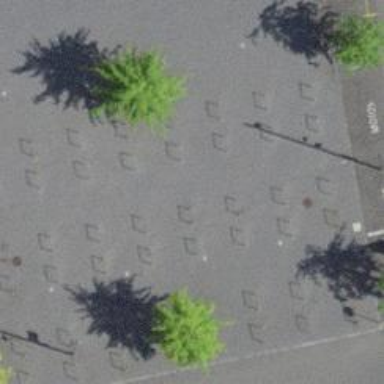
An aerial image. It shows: Motorcycle parking facility.